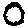
Label: circle